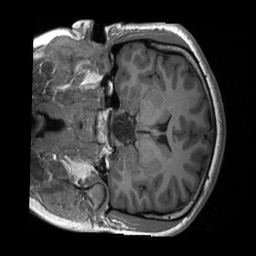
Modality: T1w
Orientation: coronal
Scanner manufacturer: siemens
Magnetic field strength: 3 T
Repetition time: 2.4 s
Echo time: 0.00224 s